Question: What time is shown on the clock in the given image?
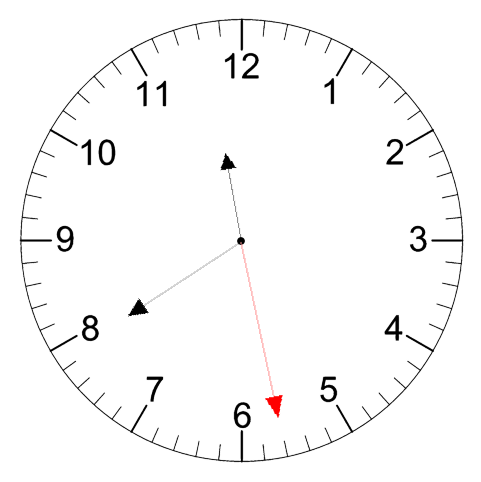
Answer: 11:39:28